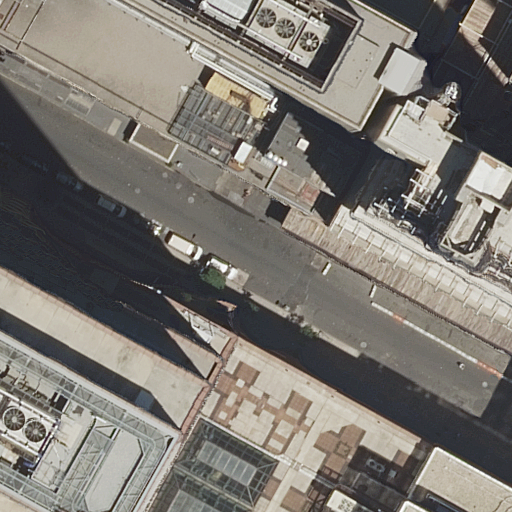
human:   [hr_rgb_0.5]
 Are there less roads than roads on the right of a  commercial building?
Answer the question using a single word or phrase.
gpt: no

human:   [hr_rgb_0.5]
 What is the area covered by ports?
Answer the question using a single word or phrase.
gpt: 0m2

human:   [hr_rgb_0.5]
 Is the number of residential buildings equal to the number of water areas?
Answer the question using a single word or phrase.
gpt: no

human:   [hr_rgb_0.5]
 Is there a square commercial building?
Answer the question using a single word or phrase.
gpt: no

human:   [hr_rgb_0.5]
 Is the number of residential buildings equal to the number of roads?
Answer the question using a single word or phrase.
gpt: yes

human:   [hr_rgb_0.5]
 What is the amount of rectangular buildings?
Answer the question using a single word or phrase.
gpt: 3

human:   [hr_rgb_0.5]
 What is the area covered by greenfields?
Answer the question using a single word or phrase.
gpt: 0m2

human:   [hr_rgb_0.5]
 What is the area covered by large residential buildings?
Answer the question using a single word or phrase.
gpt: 1045m2

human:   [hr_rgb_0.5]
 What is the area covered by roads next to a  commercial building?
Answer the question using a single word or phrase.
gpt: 0m2

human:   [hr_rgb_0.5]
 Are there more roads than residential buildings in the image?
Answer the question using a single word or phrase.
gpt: no

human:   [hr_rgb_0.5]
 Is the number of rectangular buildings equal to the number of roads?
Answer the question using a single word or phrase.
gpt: no

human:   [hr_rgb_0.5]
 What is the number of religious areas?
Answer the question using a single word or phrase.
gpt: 0

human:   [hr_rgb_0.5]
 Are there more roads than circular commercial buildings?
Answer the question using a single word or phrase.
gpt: yes

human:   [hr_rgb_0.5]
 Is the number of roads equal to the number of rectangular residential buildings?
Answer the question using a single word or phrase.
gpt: no

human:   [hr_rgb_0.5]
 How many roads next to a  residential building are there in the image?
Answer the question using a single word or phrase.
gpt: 4

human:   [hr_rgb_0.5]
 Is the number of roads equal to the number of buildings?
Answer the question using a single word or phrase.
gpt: no

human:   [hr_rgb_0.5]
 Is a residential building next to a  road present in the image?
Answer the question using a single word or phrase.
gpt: yes

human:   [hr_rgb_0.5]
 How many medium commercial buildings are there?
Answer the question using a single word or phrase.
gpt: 1

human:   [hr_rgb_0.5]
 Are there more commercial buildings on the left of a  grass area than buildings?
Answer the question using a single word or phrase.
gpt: no

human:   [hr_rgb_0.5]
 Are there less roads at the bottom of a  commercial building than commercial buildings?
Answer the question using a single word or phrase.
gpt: yes

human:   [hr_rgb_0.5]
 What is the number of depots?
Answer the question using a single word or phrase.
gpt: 0

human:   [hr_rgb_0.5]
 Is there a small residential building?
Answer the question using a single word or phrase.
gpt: yes

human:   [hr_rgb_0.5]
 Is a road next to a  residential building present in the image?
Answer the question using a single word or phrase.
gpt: yes

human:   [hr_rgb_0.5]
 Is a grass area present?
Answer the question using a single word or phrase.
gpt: no

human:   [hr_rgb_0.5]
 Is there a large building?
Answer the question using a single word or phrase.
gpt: yes

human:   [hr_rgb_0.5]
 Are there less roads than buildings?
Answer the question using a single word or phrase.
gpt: yes

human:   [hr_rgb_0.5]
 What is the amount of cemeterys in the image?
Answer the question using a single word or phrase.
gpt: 0

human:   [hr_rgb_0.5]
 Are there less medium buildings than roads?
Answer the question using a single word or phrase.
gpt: yes

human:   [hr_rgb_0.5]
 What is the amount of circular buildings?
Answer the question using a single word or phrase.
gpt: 0

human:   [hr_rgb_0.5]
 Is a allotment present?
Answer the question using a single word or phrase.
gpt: no

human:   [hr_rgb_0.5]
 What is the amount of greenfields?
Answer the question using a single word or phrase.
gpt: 0

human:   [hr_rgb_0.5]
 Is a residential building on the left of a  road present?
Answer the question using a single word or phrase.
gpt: yes

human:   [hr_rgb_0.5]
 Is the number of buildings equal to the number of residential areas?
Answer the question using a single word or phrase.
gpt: no

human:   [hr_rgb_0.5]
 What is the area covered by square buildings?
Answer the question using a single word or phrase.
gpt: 0m2

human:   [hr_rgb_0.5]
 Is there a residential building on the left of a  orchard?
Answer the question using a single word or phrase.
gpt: no

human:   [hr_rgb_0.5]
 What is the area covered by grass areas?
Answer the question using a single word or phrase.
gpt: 0m2